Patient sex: M
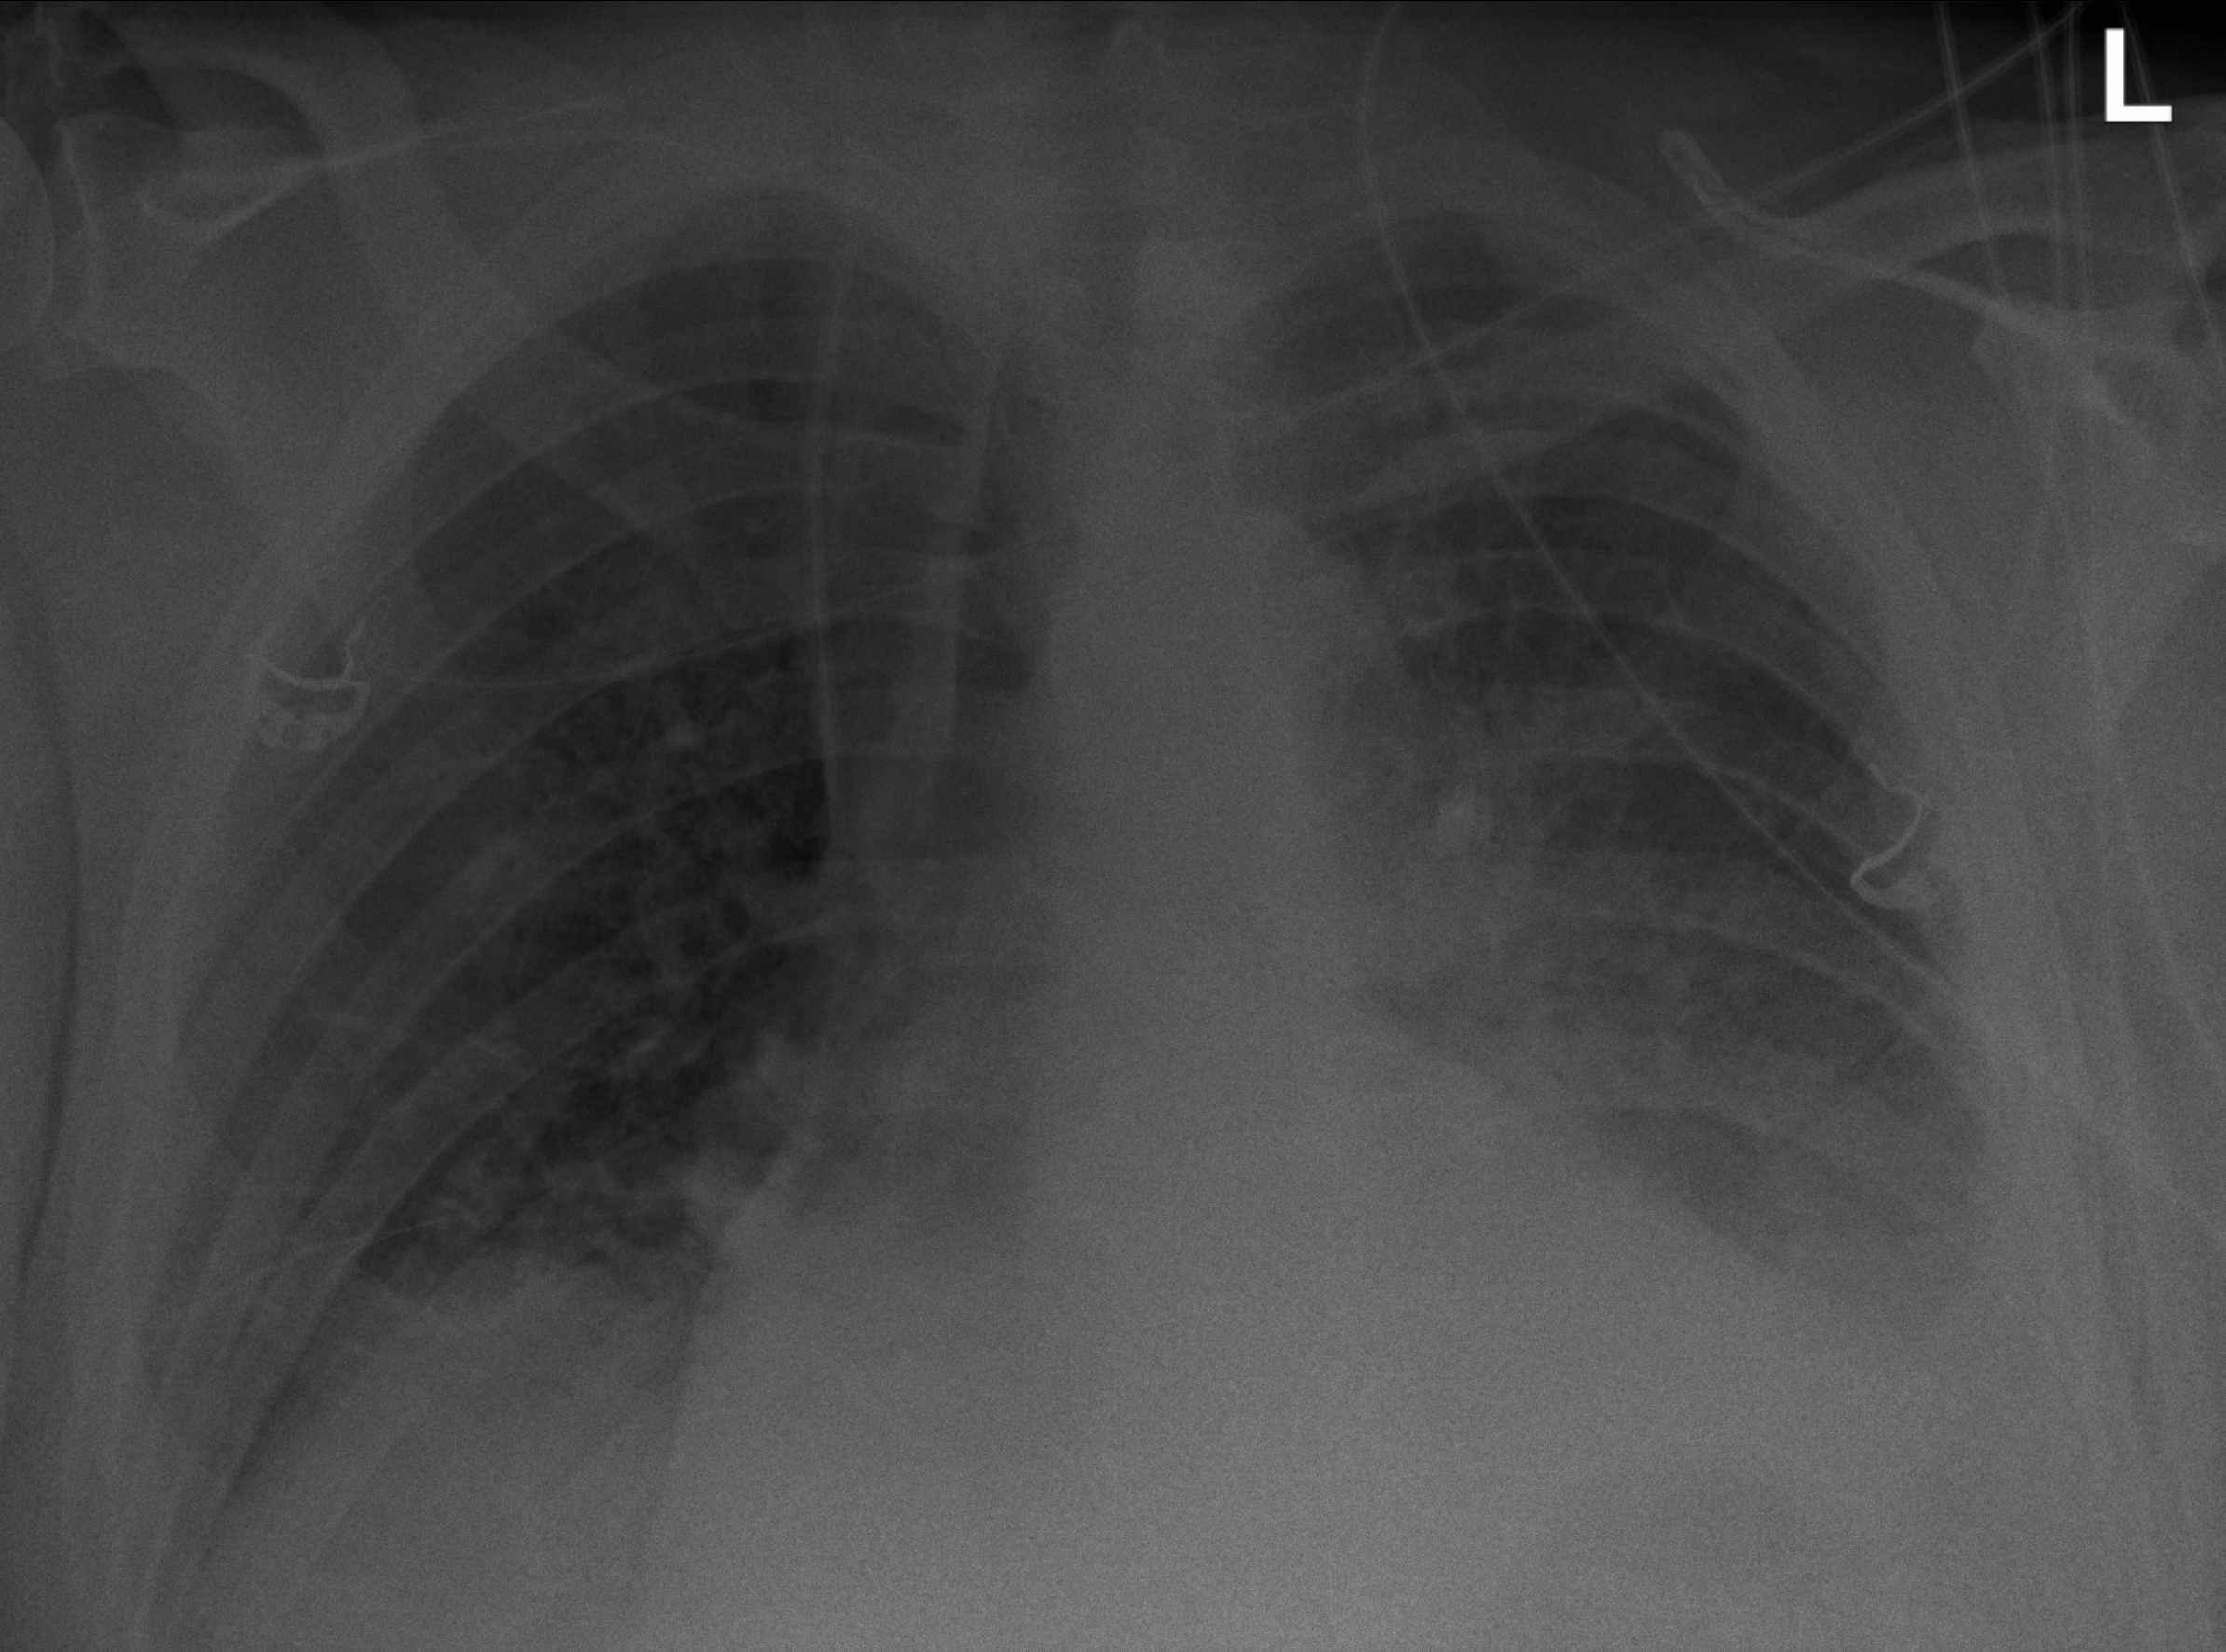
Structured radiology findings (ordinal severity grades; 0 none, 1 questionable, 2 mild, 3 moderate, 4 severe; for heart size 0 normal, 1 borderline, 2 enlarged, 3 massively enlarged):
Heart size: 2
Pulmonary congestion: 2
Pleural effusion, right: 2
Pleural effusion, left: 3
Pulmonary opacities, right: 2
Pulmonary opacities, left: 2
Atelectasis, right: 2
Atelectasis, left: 3